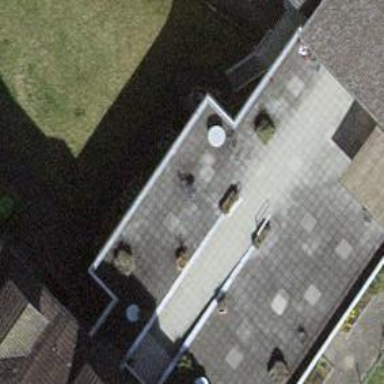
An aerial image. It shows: Nursing home.